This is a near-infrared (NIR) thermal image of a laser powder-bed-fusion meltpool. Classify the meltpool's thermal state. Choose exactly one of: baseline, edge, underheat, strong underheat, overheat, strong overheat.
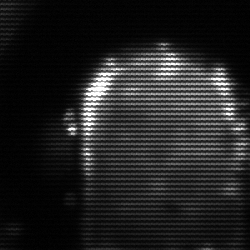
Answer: baseline